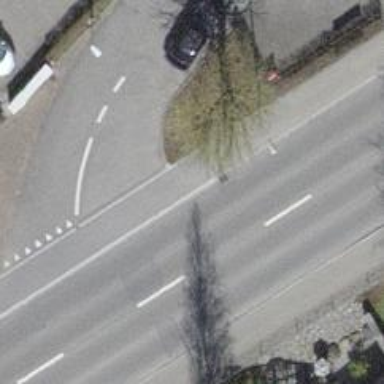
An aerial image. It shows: Bus stop with platform for public transport.